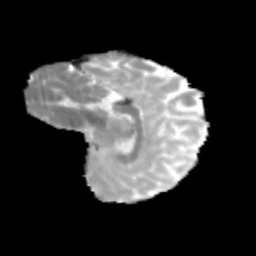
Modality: MD
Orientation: sagittal
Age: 10
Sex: female
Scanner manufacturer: siemens
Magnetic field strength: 3 T
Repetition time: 3.8 s
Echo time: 0.07 s